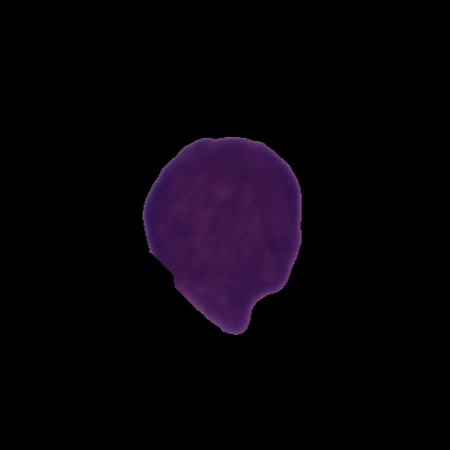
Label: cancer